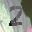
Label: 2